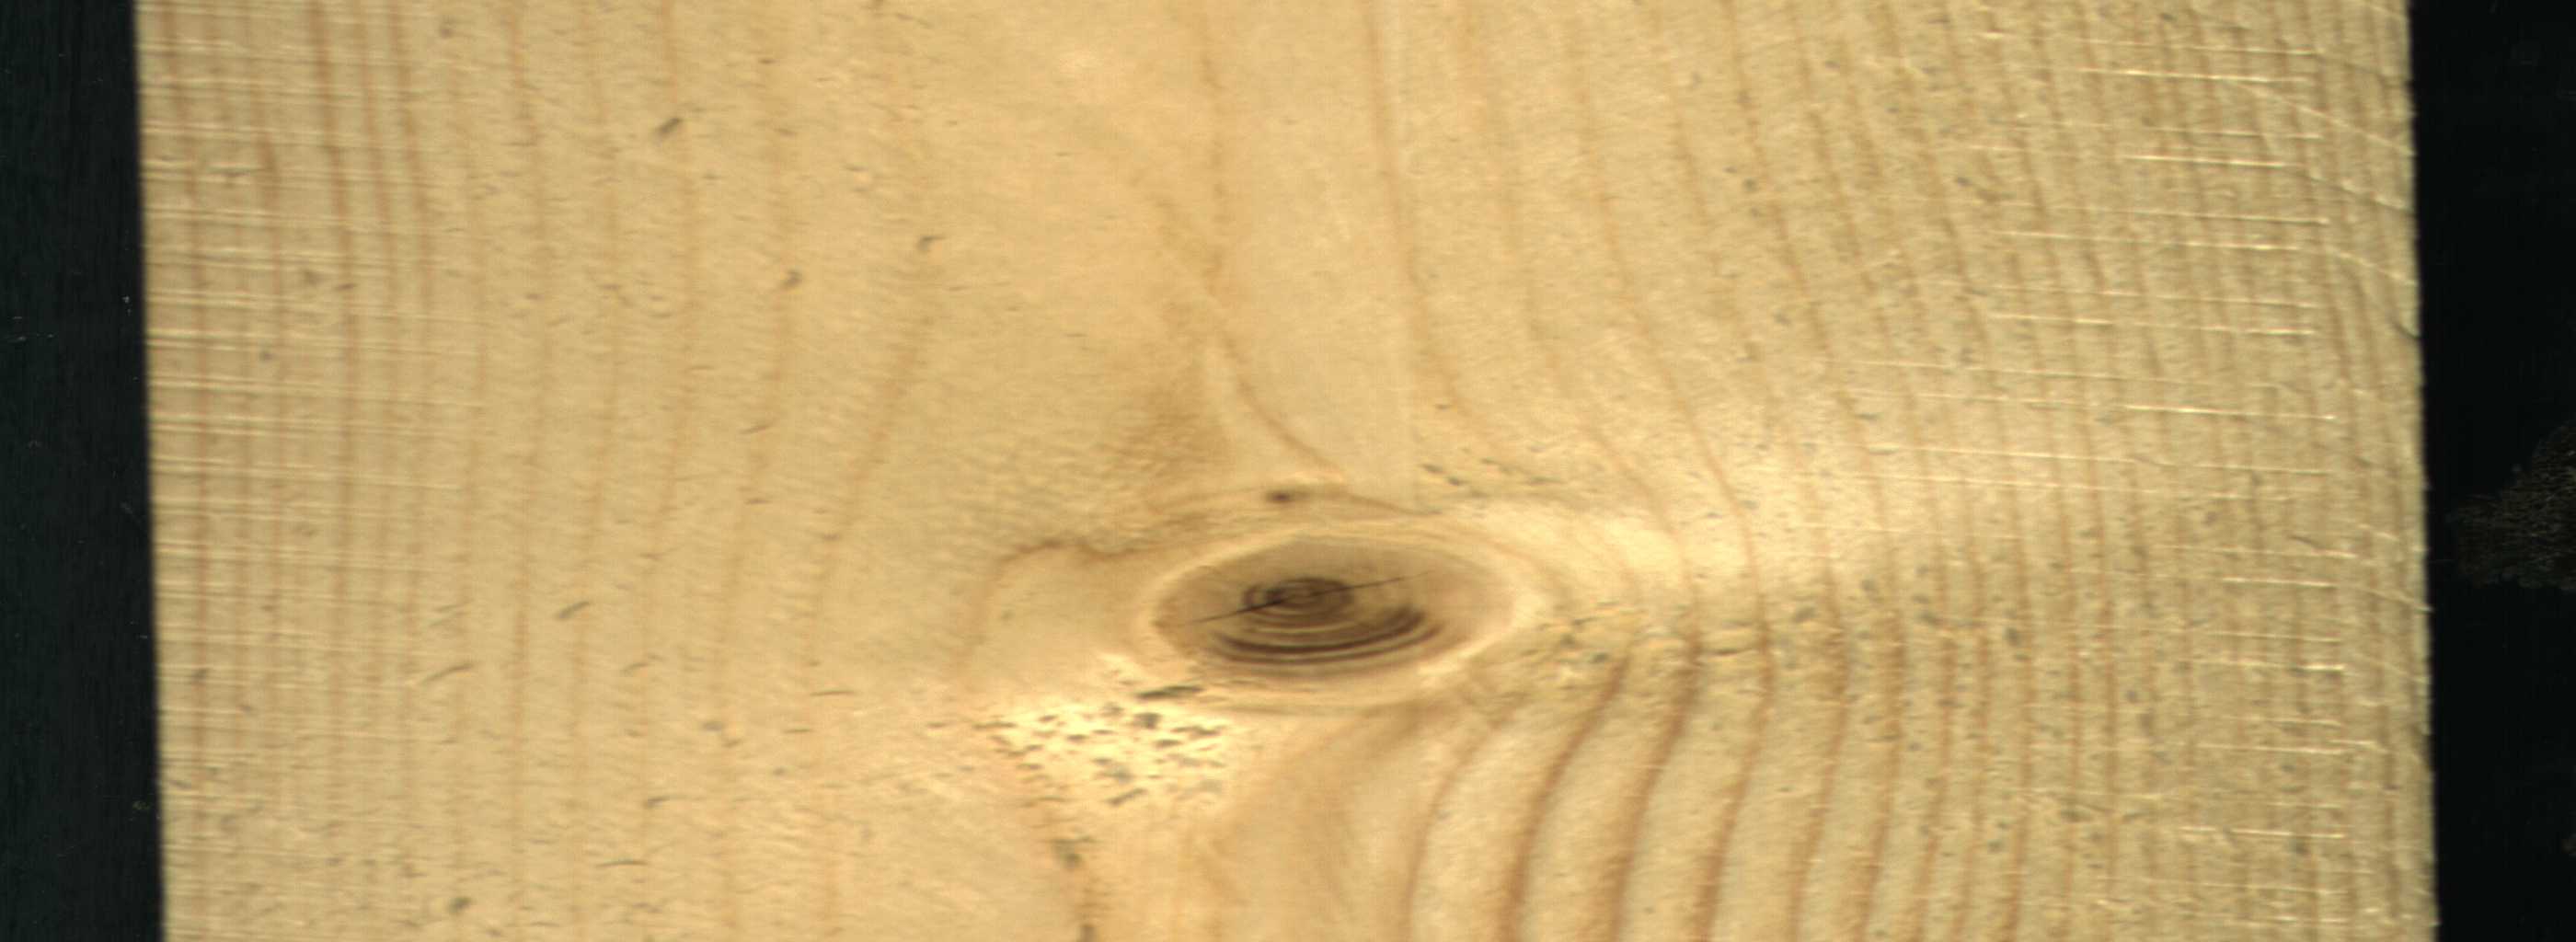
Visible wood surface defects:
Live_Knot